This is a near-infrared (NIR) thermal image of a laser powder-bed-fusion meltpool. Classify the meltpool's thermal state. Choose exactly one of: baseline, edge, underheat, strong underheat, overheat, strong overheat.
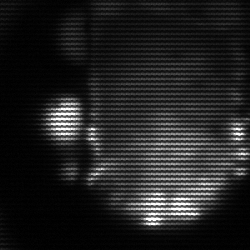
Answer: baseline